Question: I'm having some trouble programmatically causing an HTML checkbox object to become highlighted after gaining focus. Here is a simple example of the code I'm using:
'''
<script type="text/javascript">
function doIt(){
document.getElementById("theCheckbox").focus();
}
</script>
<input type="button" onClick="doIt()" value="Push Me">
<br/>
<input type="checkbox" id="theCheckbox">
'''
Clicking the "Push Me" button causes the checkbox to gain focus. I know this because the checkbox becomes checked if you hit the spacebar after clicking the button. However, at no point is the checkbox highlighted. The type of highlighting I'm talking about appears to work in IE naturally under the following circumstances...
Press the Tab key until the "Push Me" button is outlined in a dotted line. Now click the "Push Me" button again. The checkbox should be outlined in the dotted line I'm trying to programmatically create (without having to mess around by hitting the Tab key first).
Image of the desired effect that I can only seem to achieve after messing with the Tab key:

This was all done in IE7.
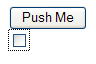
Answer: I tried to duplicate this error and I was able to, but I also noticed something else.
If I first tab-selected element on the page (i.e., not necessarily the checkbox) and clicked the button, the focus highlight worked as expected.
This really makes me believe that this is a browser issue you probably can't get around.